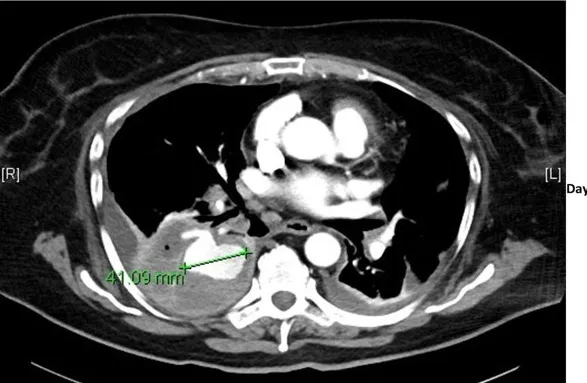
Infectious aneurysm of the pulmonary artery. Over the course of 20 days an infectious pulmonary arterial aneurysm manifested with a diameter >4 cm (B), coinciding with clinical signs of hemoptysis.
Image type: radiology (ct)